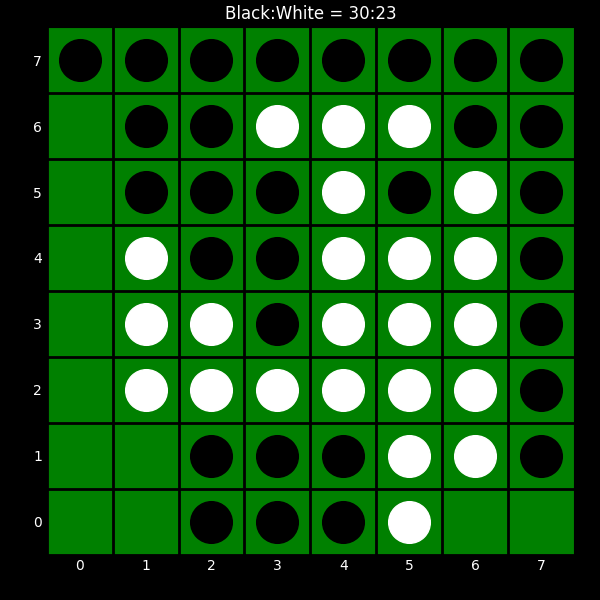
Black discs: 30
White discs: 23